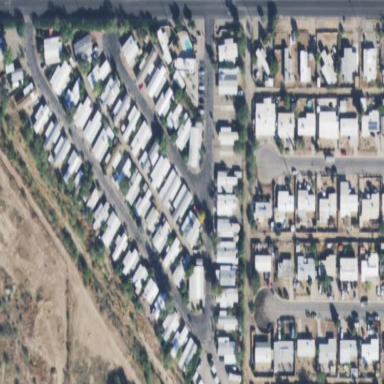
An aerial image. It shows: Residential area known as trailer park.